Aerial crown-view tile of a tropical tree (Barro Colorado Island, Panama), acquired 20250317:
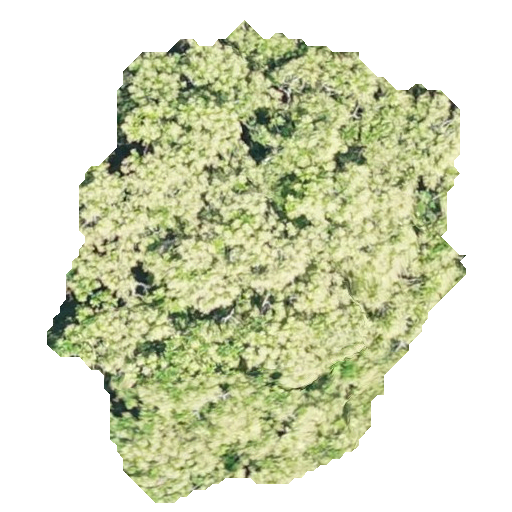
Species: Anacardium excelsum
GBIF accepted scientific name: Anacardium excelsum
Crown area: 206.585 m²